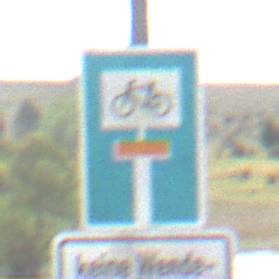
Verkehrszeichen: SackgasseRadverkehrDurchlaessig
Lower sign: HinweisGeaenderteVorfahrtVerkehrsfuehrungVerkehrsregelung3
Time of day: Midday
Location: Outdoor (Nature)
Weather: PartlyCloudy
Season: NotSpecified
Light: Natural